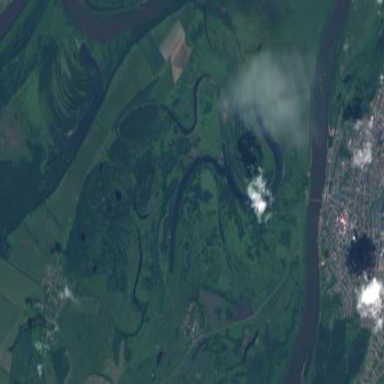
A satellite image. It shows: Oxbow water feature in natural setting.